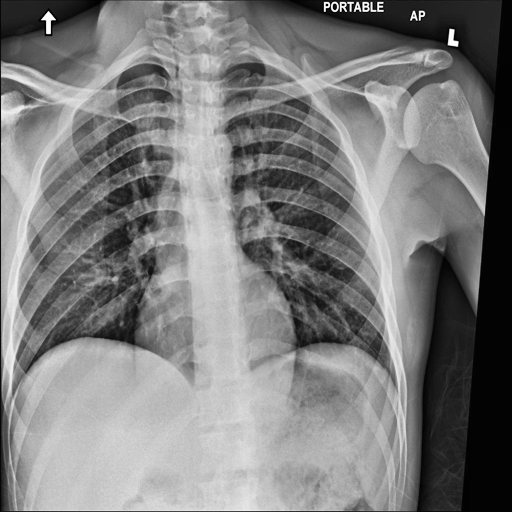
Finding: NORMAL